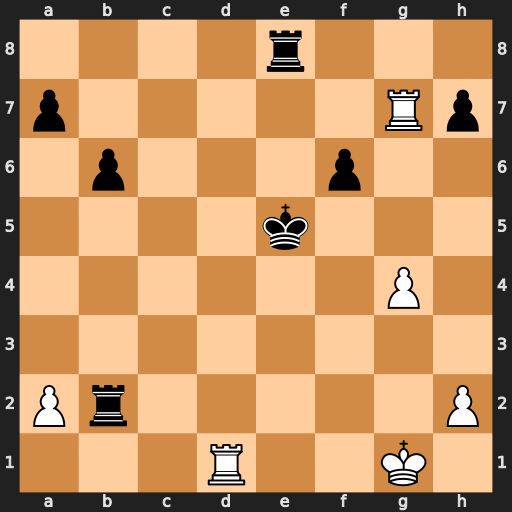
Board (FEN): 4r3/p5Rp/1p3p2/4k3/6P1/8/Pr5P/3R2K1
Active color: w
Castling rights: -
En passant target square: -
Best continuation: Re1+ Kd5 Rxe8